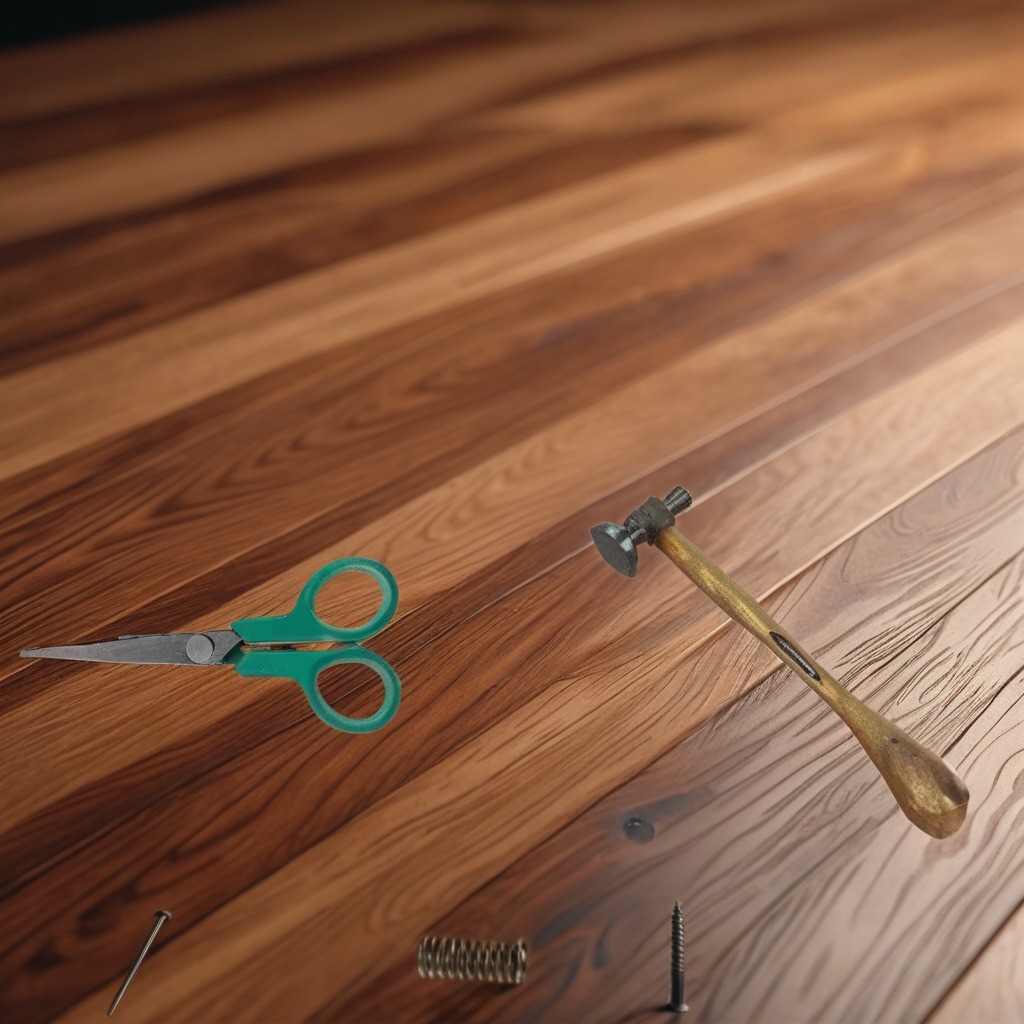
A metal machine screw, an iron nail, a hammer, a coiled metal spring, and a pair of scissors are lying on the wooden table.